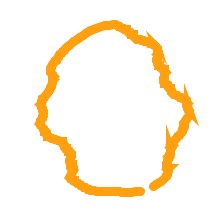
Shape: circle